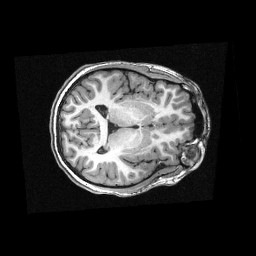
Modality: T1w
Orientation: axial
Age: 13
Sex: female
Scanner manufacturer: siemens
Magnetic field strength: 3 T
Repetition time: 2.3 s
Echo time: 0.00336 s